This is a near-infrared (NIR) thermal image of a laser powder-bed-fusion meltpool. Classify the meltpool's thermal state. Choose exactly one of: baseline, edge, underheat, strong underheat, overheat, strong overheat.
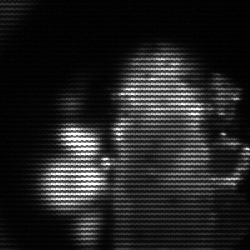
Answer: strong underheat